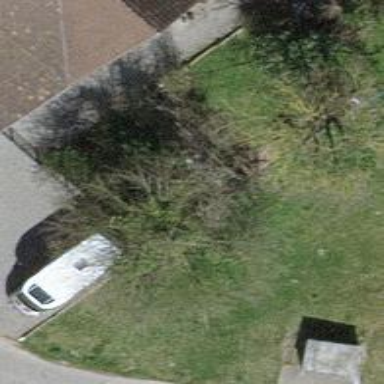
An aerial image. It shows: Single tag "natural: tree."